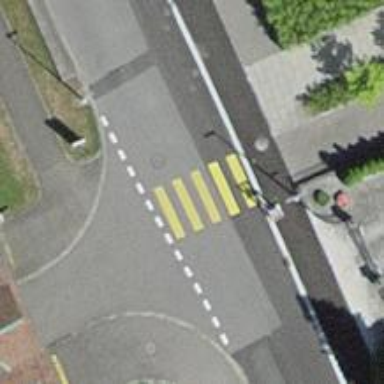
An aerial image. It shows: Uncontrolled zebra crossing with notable zebra markings.